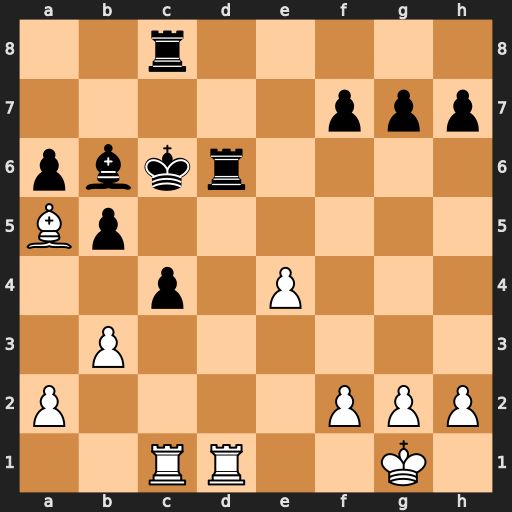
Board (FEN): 2r5/5ppp/pbkr4/Bp6/2p1P3/1P6/P4PPP/2RR2K1
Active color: w
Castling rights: -
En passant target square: -
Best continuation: Rxd6+ Kxd6 Bxb6